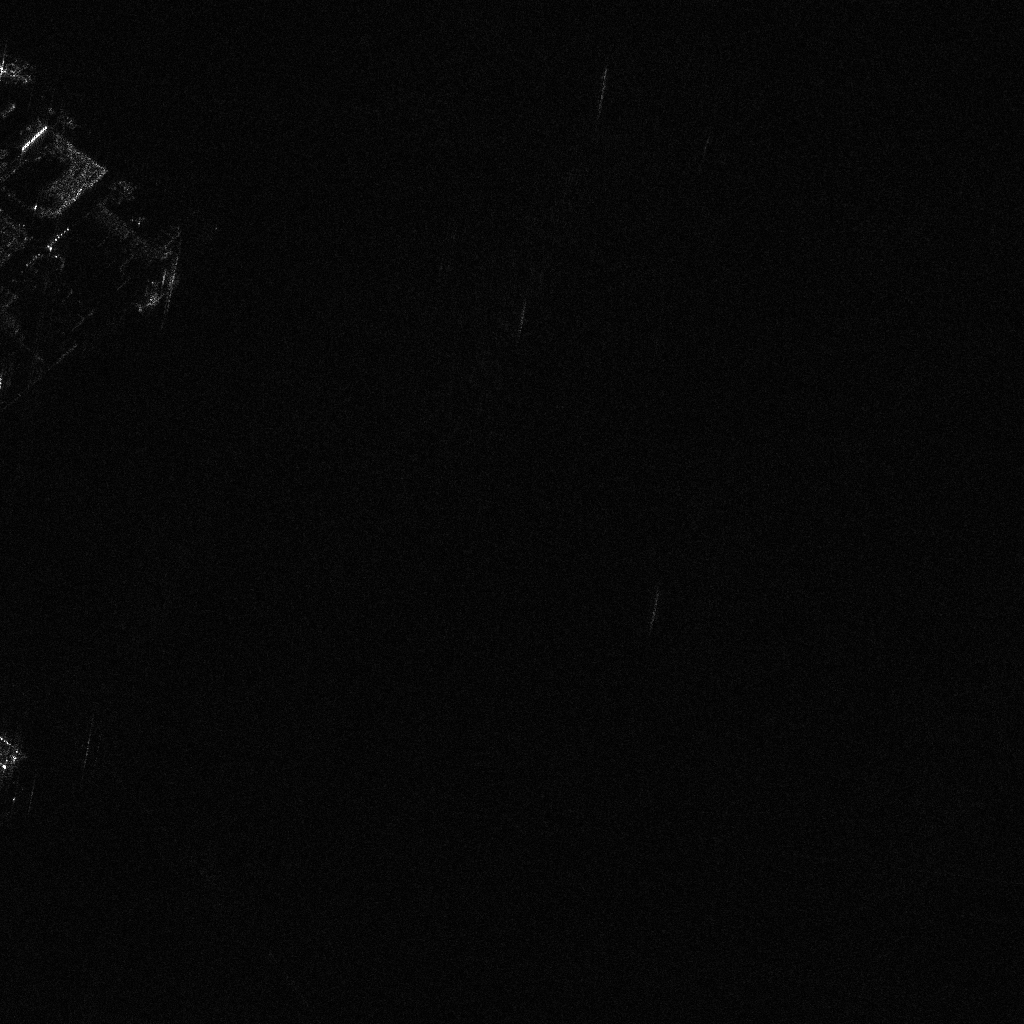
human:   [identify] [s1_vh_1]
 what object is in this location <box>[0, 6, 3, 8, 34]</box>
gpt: <ref>1 medium container at the top left</ref>